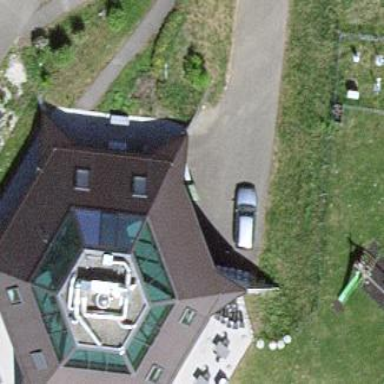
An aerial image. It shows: Restaurant building.